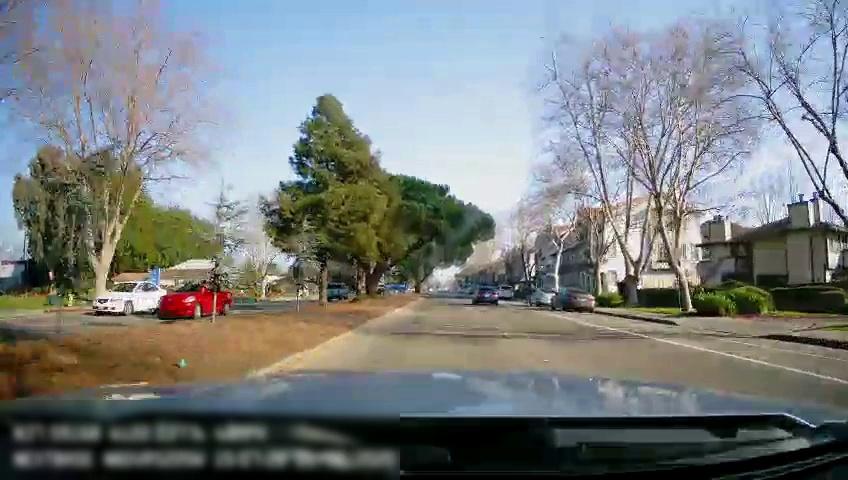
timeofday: Day
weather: Sunny
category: Drivable Space
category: Drivable Space
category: Vehicles | Car
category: Vehicles | Car
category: Vehicles | SUV
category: Vehicles | Car
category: Vehicles | Bus
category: Vehicles | Car
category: Vehicles | SUV
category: Pedestrians
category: Lanes | Current Lane
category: Lanes | Alternate Lane
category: Lanes | Alternate Lane